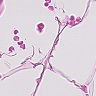
Metastatic tissue present: no